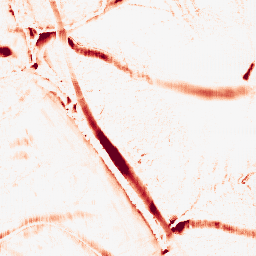
Category: morphological
Decomposition family: morphological_ellipse
Decomposition parameters: operation: opening
width: 20
height: 10
Upsampling method: fft_zeropad
Upsampling parameters: scale: 4
Upsampling scale: 4